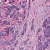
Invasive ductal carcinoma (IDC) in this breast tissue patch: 1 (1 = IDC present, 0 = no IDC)